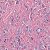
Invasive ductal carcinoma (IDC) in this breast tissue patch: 1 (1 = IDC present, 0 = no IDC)